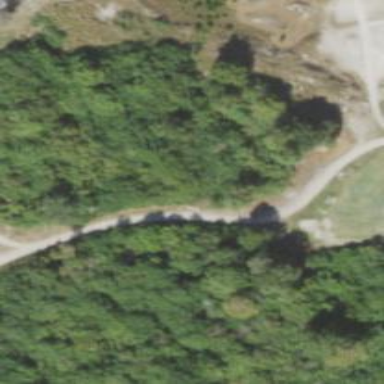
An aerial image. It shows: Path for both road and golf.